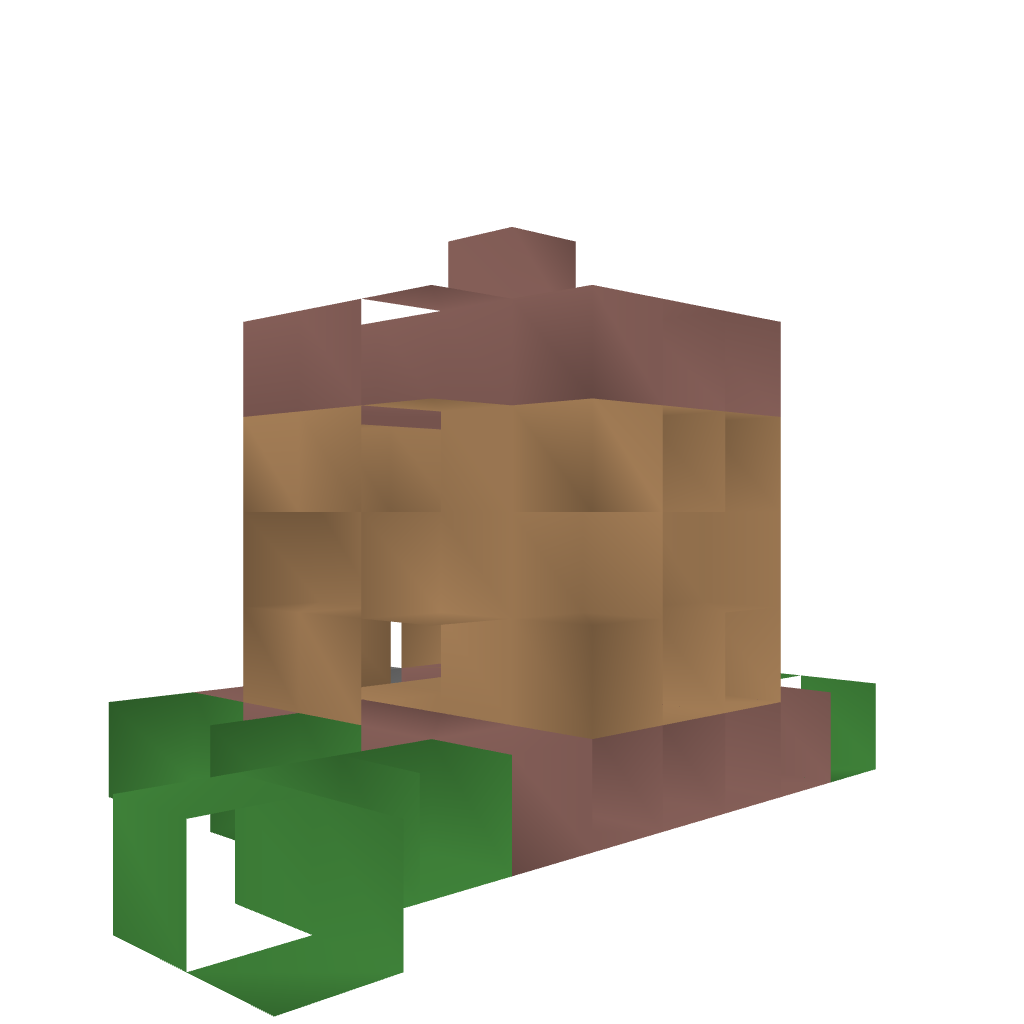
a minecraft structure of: The Dimensional Ripper bad low quality